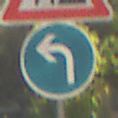
Verkehrszeichen: VorgeschriebeneFahrtrichtungLinks
Zusatzzeichen oben: Arbeitsstelle
Umgebung: Outdoor, Nature
Tageszeit: MorningAfternoon
Wetter: PartlyCloudy
Licht: Natural
Jahreszeit: NotSpecified
Kontrast: HighContrast